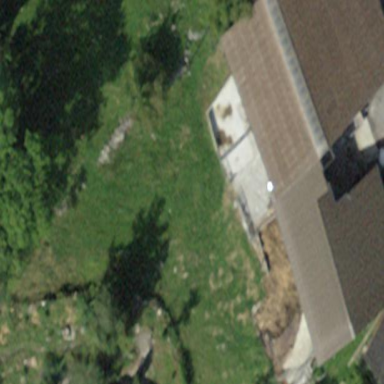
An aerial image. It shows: Rural barn.